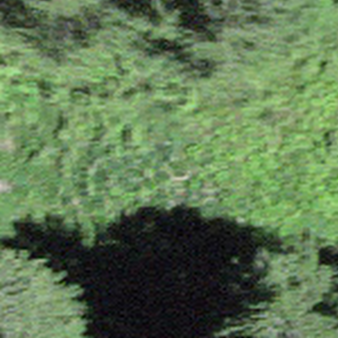
Label: other